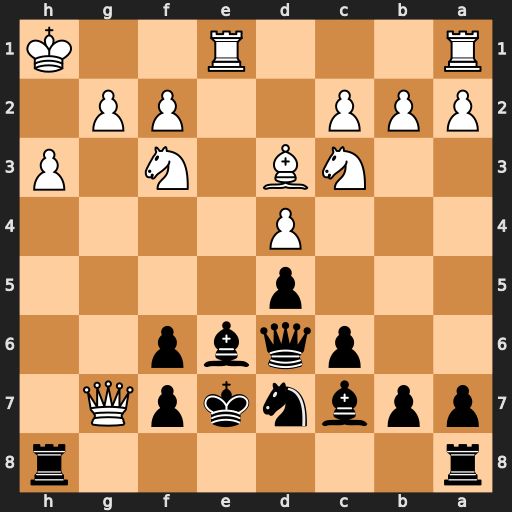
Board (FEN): r6r/ppbnkpQ1/2pqbp2/3p4/3P4/2NB1N1P/PPP2PP1/R3R2K
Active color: b
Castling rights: -
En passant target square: -
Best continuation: Rag8 Rxe6+ Qxe6 Qxg8 Rxg8